Interaction volume radius: 5 \u00c5
Interaction volume height: 15 \u00c5
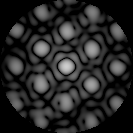
Disorder parameter: 0.2161